Question: I am currently trying to parse a string received via UART from a GPS module on a PIC32MZ2048EFG100 micro-controller via a UART receive interrupt protocol. I am using MPLAB X IDE v4.10 and XC32 v2.05 for my IDE and compiler.
When I enabled the UART4 receive interrupt, the != operator stops functioning as it should. I have a block of code within my main function that should never be executed, but yet it is.
I have narrowed it down to enabling interrupts being the problem. If I comment out all working code in my ISR, I still face the issue of myCounter being incremented.
Here is the code I have in my main function.
'''
int myCounter = 0;
void main ( void ){
hal_sys_init();
hal_uart4_init();
gps_init();
//Setup interrupt
asm volatile("di"); //Disable all interrupts
asm volatile("ehb"); //Disable all interrupts
INTCON = 0; //Clear interrupt control register
IEC0 = 0;
IEC1 = 0;
IEC2 = 0;
IEC3 = 0;
IEC4 = 0;
IEC5 = 0;
IEC6 = 0;
INTCONbits.MVEC = 1; //Enable multi-vectored interrupts
IFS5bits.U4RXIF = 0; //Clear interrupt flag
IPC42bits.U4RXIP = 1; //Set priority level to 7
IPC42bits.U4RXIS = 0; //Set sub-priority to 0
IEC5bits.U4RXIE = 1; //Enable interrupt
asm volatile("ei"); //Enable all interrupts
while(1){
int x = 0;
if(x != 0){
myCounter++; //Should never be executed
}
}
}
'''
When running this code on my PIC with interrupts enabled, myCounter gets incremented.
Here is the code for my interrupt service routine.
'''
void __ISR(_UART4_RX_VECTOR, ipl7SRS) UART4_Interrupt(void) {
while (U4STAbits.URXDA) {
char c = U4RXREG;
if (c == '
') {
currentLine[--lineIndex] = 0; //Overwrite /r as null terminator for string
parseStringFlag = 1;
lineIndex = 0;
if (currentLine == buff_1) {
currentLine = buff_2;
previousLine = buff_1;
} else {
currentLine = buff_1;
previousLine = buff_2;
}
} else if (lineIndex < MAX_LINE_LENGTH) {
currentLine[lineIndex++] = c;
} else {
currentLine[--lineIndex] = c;
}
}
IFS5bits.U4RXIF = 0; //Clear interrupt flag
return;
}
'''
Here is the basic ISR code that still makes myCounter increment.
'''
void __ISR(_UART4_RX_VECTOR, ipl7SRS) UART4_Interrupt(void) {
while (U4STAbits.URXDA) {
char c = U4RXREG;
}
IFS5bits.U4RXIF = 0; //Clear interrupt flag
return;
}
'''
What could be causing the code that should never be executed to execute? If I run the interrupt code in main with interrupts disabled the code works and the code that should never be executed is not executed.
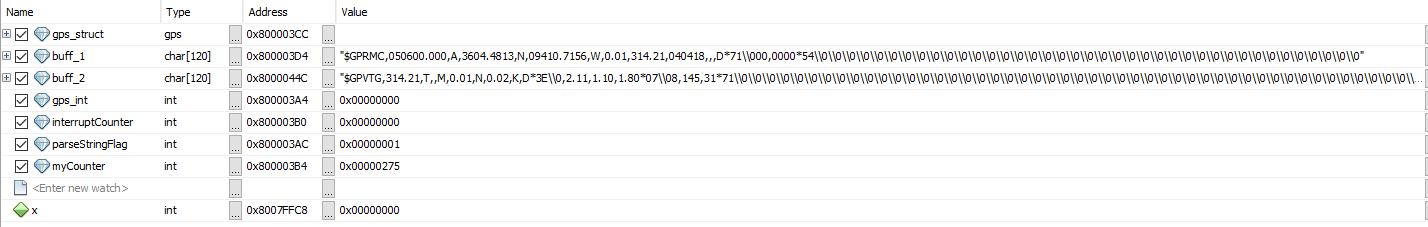
Answer: Here:
'''
if (c == '
') {
currentLine[--lineIndex] = 0; //Overwrite /r as null terminator for string
'''
If the first character received were '
' and 'lineIndex' is initialised zero, 'lineIndex' will be decremeted from zero. Assuming it is unsigned, then 'lineIndex < MAX_LINE_LENGTH' will be false and:
'''
} else {
currentLine[--lineIndex] = c;
}
'''
will run repeatedly until 'lineIndex' is eventually decremented to 'MAX_LINE_LENGTH - 1' - stomping over a large swathe of memory - which is most likely what is happening in this case.
Suggest:
'''
if( lineIndex != 0 && c == '
' && )
{
currentLine[--lineIndex] = 0; //Overwrite /r as null terminator for
'''
or:
'''
if( c == '
' )
{
if( lineIndex != 0 )
{
lineindex-- ;
}
currentLine[lineIndex] = 0; //Overwrite /r as null terminator for
'''
depending on the semantics you require. It is not a given that the sending system uses CR+LF pairs for line-ends, and you should not assume that. The code should probably be further modified to check that the preceding character was indeed a CR before decrementing 'lineindex'. An exercise for the reader.
And similarly for the final else:
'''
}
else if( lineIndex != 0 )
{
currentLine[--lineIndex] = c;
}
'''
or
'''
}
else
{
if( lineIndex != 0 )
{
lineindex-- ;
}
currentLine[lineIndex] = c;
}
'''
It is possible that the latter protection is not necessary, but the protection is useful perhaps for clarity and maintenance - it is - your call.
It may be a safer and more interrupt efficient design to have the ISR simply place any received character into a ring-buffer, and then deal with line-input outside of the interrupt context. You might increment a counter on every received '
' and decrement it when '
' were unbuffered so that the receiver will know how many lines are currently buffered for processing.